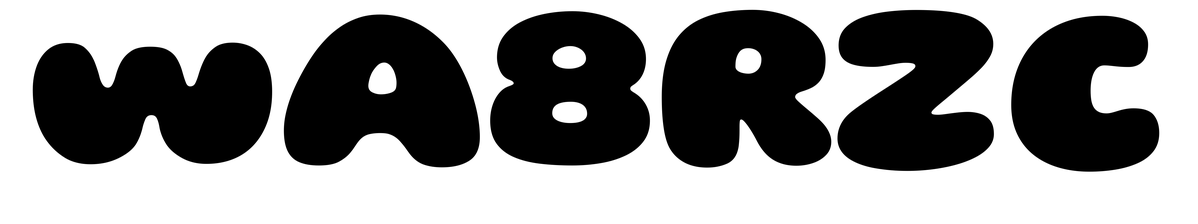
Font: Gluten_Black